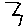
Label: zigzag